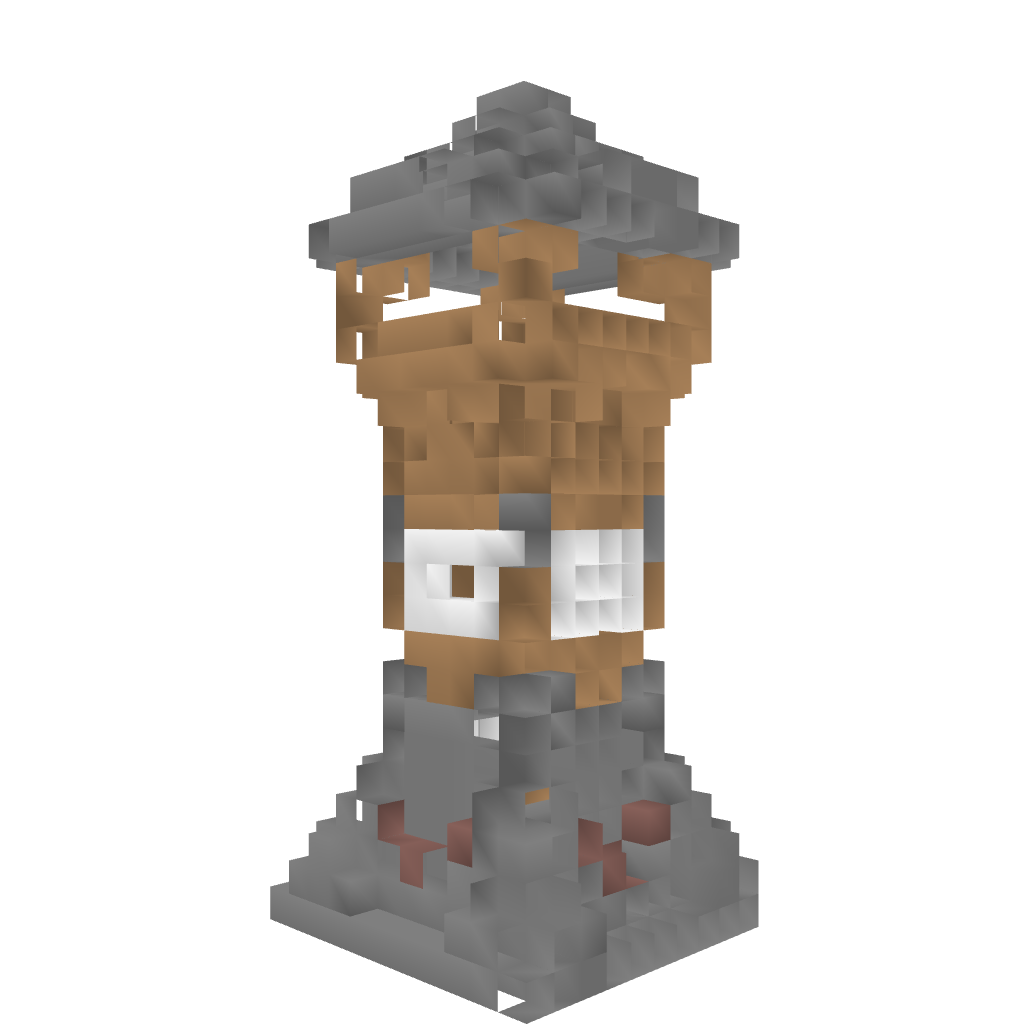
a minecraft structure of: Watch Tower high quality